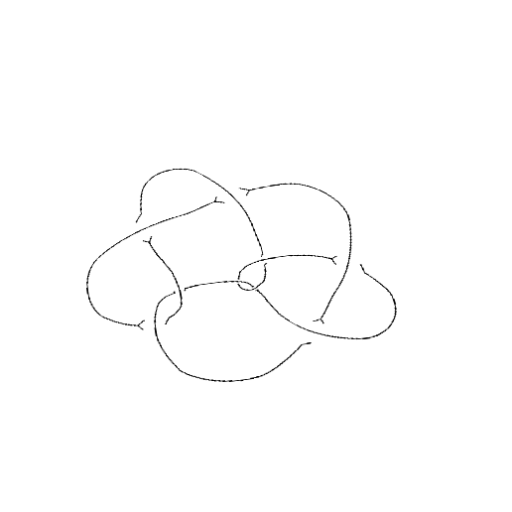
Crossing number: 9